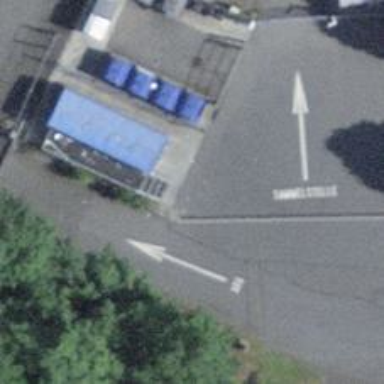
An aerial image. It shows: Recycling container for recycling.